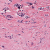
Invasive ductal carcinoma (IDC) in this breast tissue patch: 1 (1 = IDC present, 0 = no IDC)